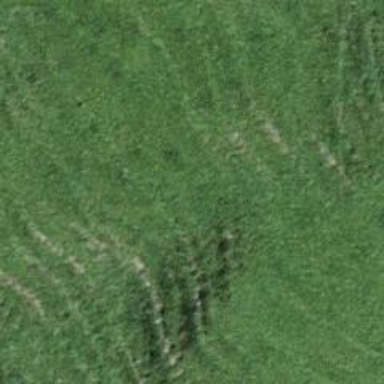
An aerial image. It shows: Path covered with grass.